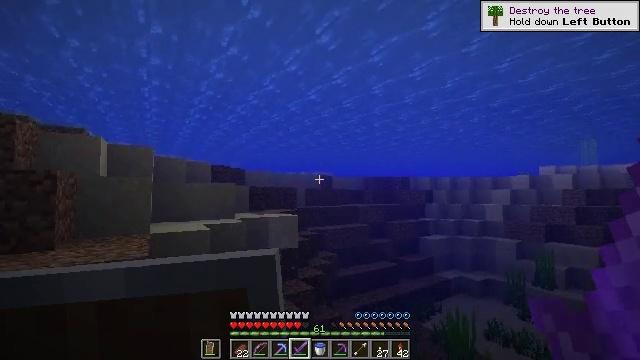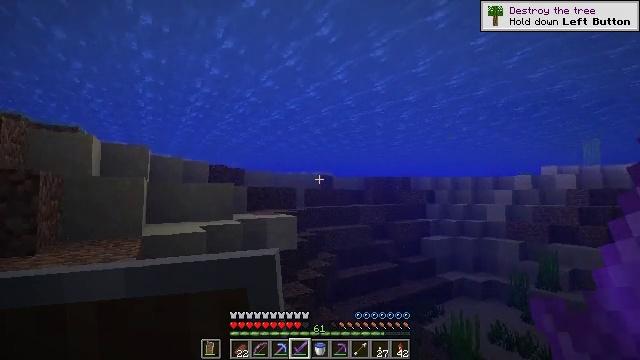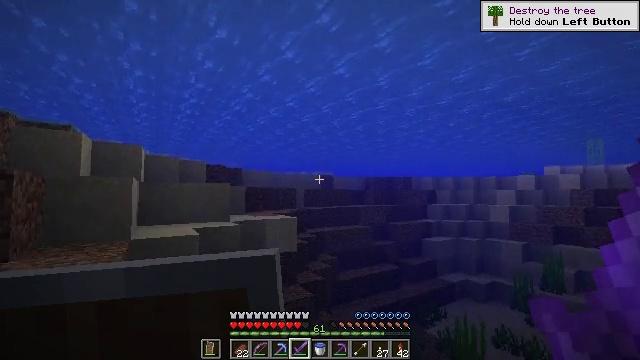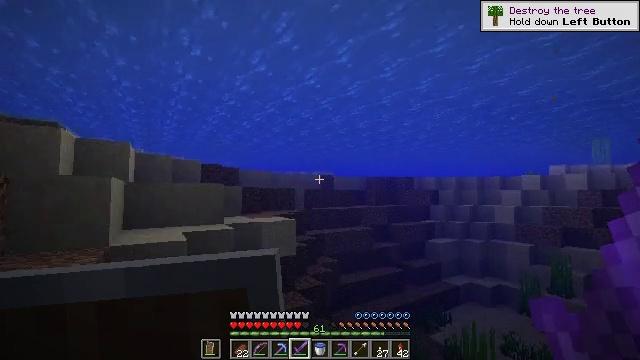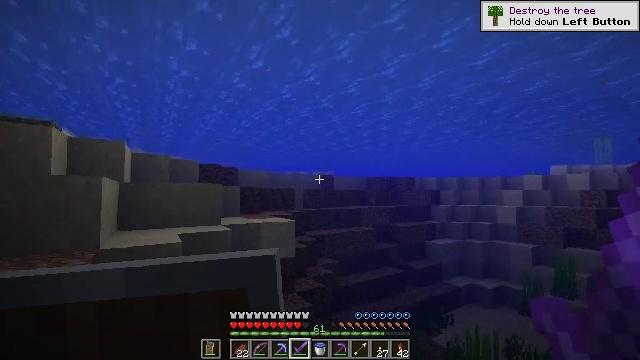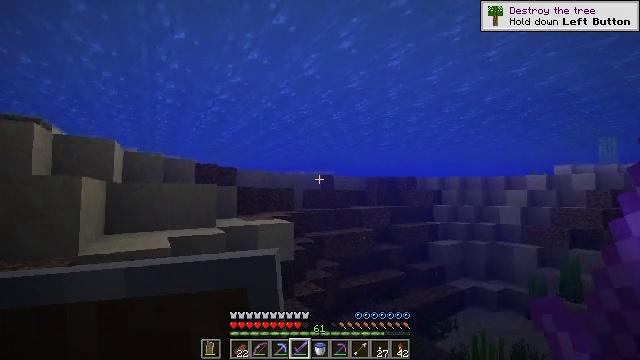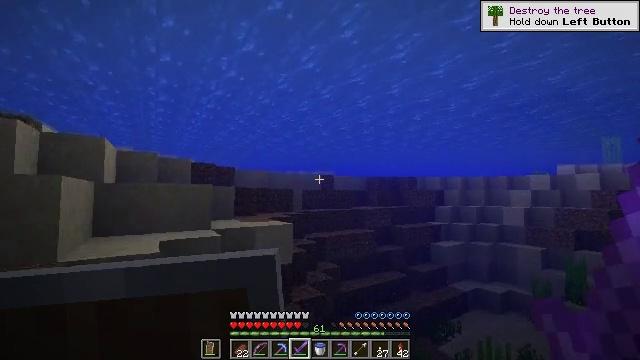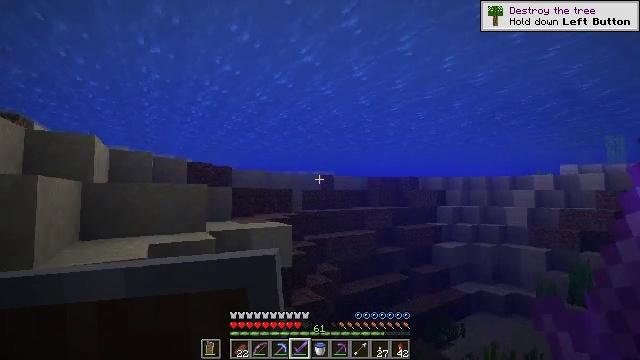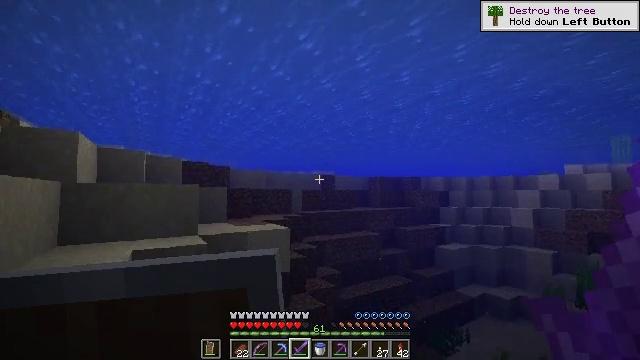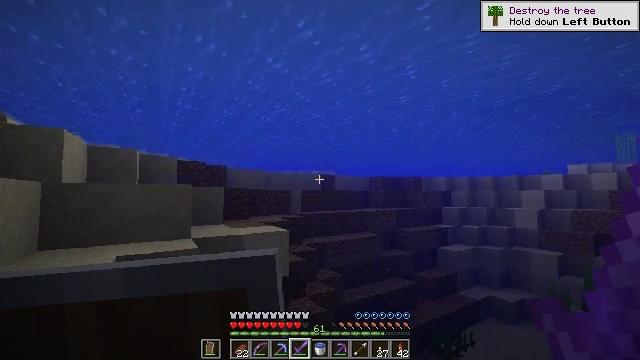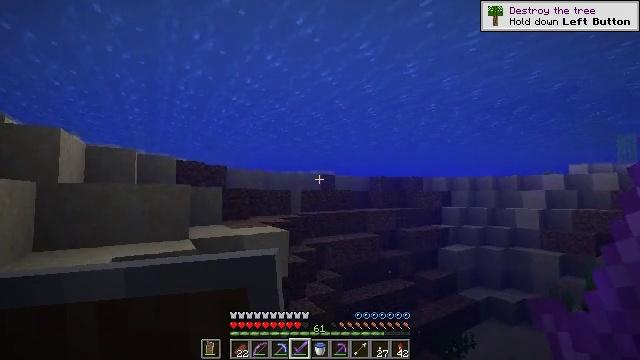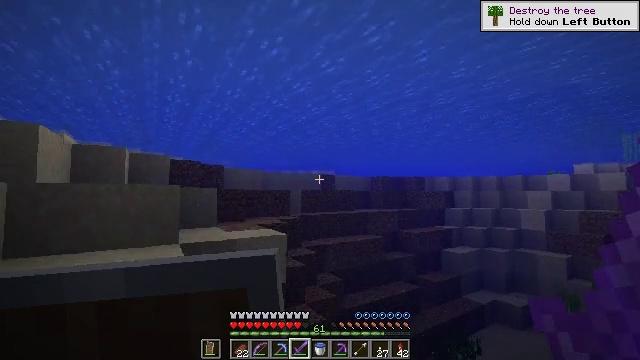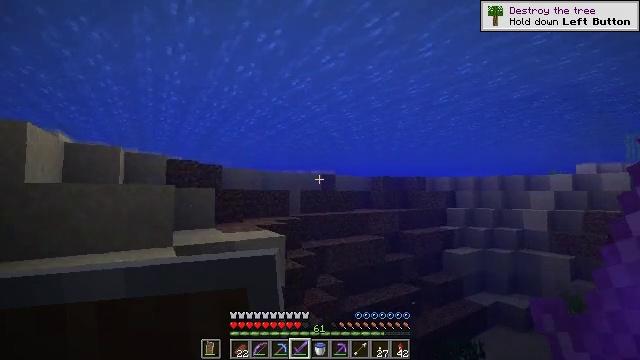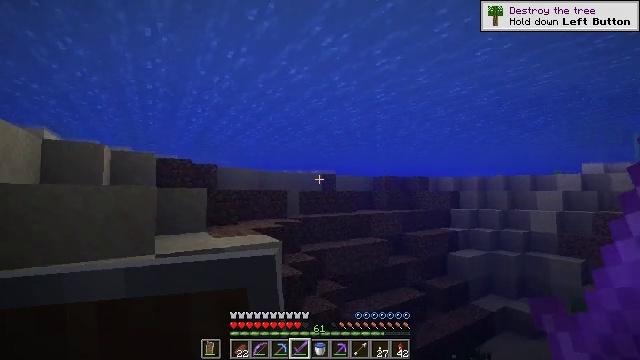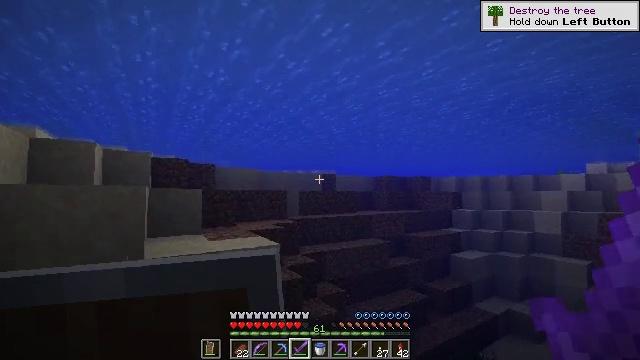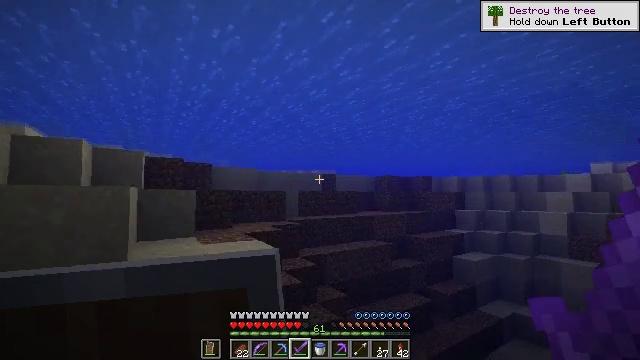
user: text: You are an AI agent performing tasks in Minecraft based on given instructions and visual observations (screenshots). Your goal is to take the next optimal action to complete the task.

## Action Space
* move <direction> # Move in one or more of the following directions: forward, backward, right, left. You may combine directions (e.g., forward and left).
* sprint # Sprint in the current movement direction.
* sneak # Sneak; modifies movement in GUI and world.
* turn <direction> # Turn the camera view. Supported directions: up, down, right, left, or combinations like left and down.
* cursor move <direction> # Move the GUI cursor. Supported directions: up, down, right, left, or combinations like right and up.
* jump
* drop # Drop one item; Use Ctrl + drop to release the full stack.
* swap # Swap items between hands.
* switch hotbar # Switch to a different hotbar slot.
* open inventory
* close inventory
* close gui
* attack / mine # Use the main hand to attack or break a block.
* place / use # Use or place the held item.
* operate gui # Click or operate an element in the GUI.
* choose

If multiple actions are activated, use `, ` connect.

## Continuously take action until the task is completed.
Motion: motion action
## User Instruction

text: Use a pickaxe to gather the gold block.
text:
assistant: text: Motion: move forward
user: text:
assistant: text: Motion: move forward
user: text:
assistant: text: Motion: move forward
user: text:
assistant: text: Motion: move forward
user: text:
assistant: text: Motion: move forward
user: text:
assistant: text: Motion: move forward
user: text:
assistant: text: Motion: move forward
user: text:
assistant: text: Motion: move forward
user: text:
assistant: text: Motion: move forward
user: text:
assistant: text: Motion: move forward
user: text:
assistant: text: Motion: move forward
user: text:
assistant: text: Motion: move forward
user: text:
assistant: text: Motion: move forward
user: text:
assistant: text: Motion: move forward
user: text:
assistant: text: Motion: move forward
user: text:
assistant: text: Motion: move forward
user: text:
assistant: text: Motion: move forward
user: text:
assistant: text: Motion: move forward
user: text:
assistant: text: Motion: move forward
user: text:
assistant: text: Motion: move forward
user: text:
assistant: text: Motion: move forward
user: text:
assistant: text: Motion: move forward
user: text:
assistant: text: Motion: move forward
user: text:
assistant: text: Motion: move forward
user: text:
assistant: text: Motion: move forward, turn left and up
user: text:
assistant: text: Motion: move forward, turn left and up
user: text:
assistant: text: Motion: move forward, turn left
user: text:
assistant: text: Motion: move forward, turn left
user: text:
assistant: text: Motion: move forward, turn left and down
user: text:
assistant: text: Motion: move forward, turn left